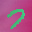
Label: 7